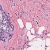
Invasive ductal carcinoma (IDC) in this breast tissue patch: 0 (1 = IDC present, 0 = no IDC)